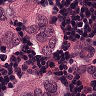
Metastatic tissue present: yes